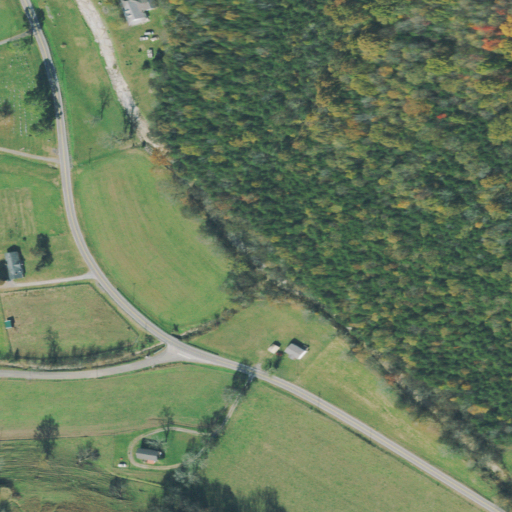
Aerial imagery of valley in Tennessee named Hall Hollow containing pasture, evergreen forest, open development, low intensity development, deciduous forest, mixed forest, and medium intensity development